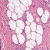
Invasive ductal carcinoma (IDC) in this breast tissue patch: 0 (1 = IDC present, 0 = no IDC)